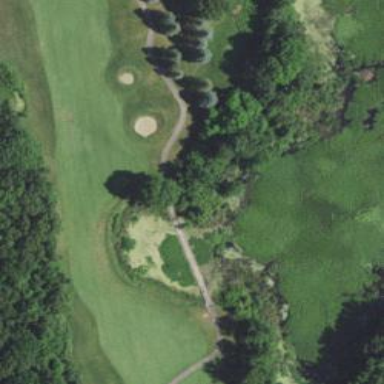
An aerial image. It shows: Water hazard on golf course. The hazard is natural water feature.